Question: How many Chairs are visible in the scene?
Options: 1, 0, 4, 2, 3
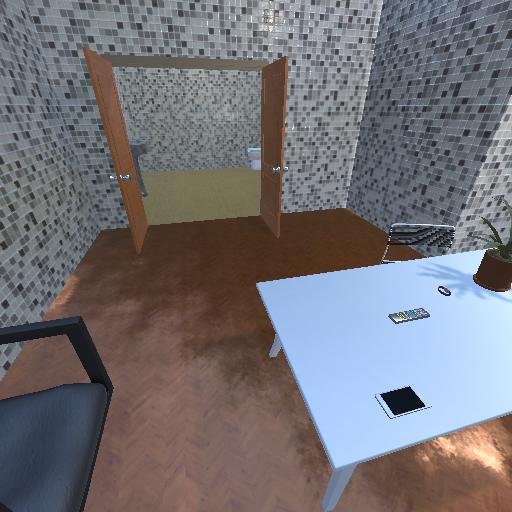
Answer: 1